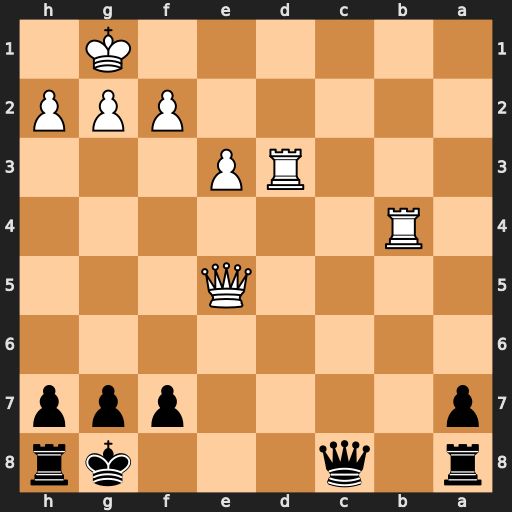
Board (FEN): r1q3kr/p4ppp/8/4Q3/1R6/3RP3/5PPP/6K1
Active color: b
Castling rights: -
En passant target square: -
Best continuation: Qc1+ Rd1 Qxd1#